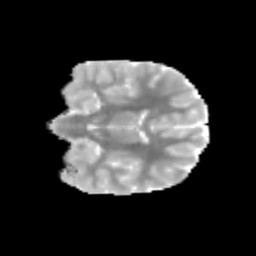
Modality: MD
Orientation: coronal
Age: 9
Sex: female
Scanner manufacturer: siemens
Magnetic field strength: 3 T
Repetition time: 3.8 s
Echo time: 0.07 s